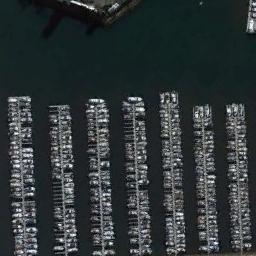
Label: harbor